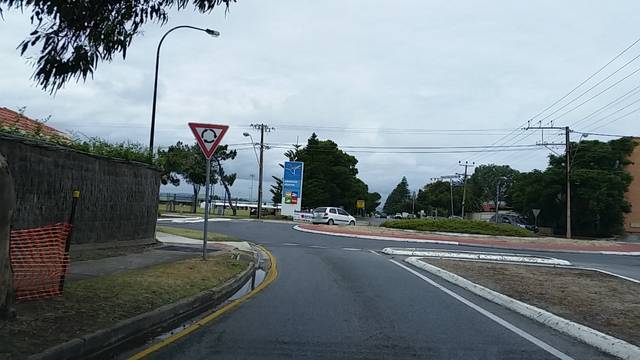
Region: Australia
Coordinates: -34.945, 138.504